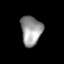
Tissue: lung
Cell type: Fibroblasts
Senescence score: 0.6388
Nuclear area (px): 609
Mean DAPI intensity: 150.44